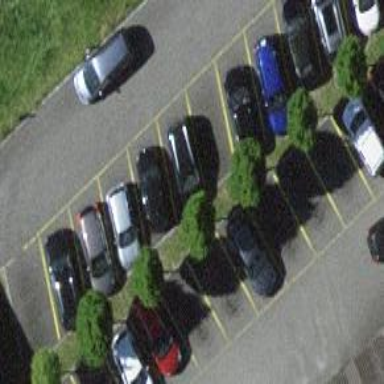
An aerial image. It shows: Parking area.